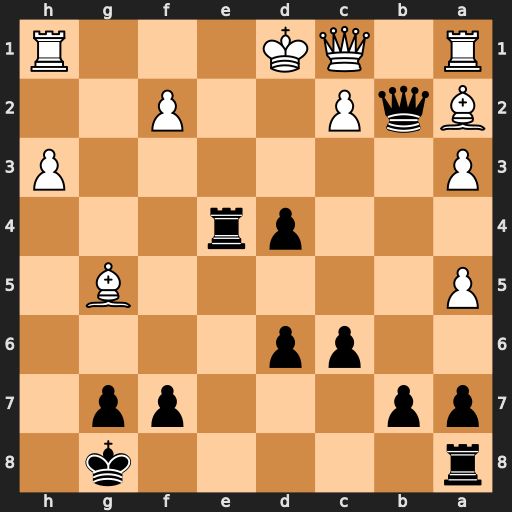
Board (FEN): r5k1/pp3pp1/2pp4/P5B1/3pr3/P6P/BqP2P2/R1QK3R
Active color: b
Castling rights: -
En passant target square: -
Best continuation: Qc3 Qb1 Qf3+ Kc1 Qxh1+